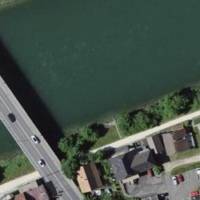
EUNIS habitat code: 15
Species observed at this site:
Mergus merganser